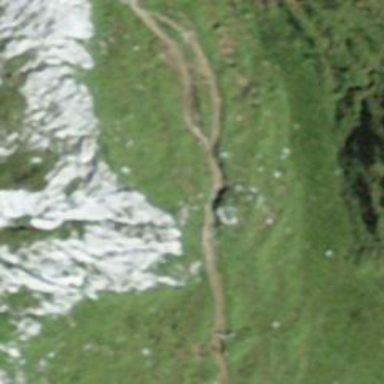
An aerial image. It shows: Path.